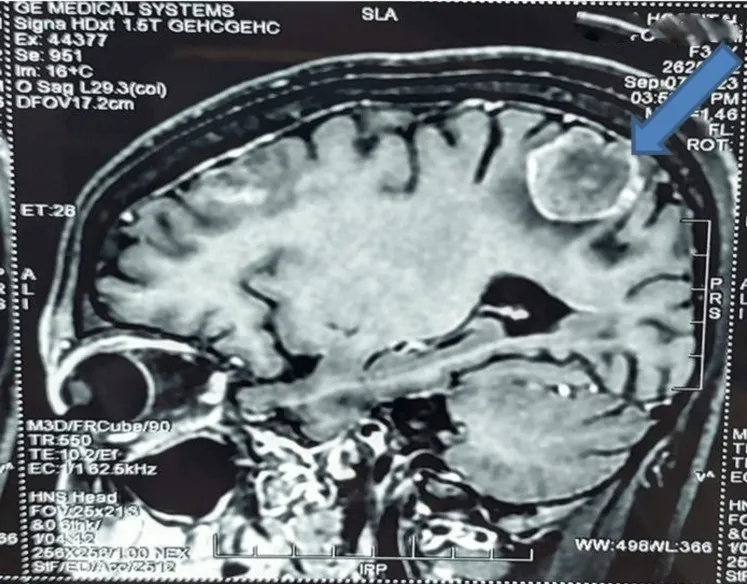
CEMRI image showing metastatic lesion in brain(arrow).
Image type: radiology (mri)